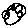
Label: cloud